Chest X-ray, AP view. Patient: 60 years old, sex M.
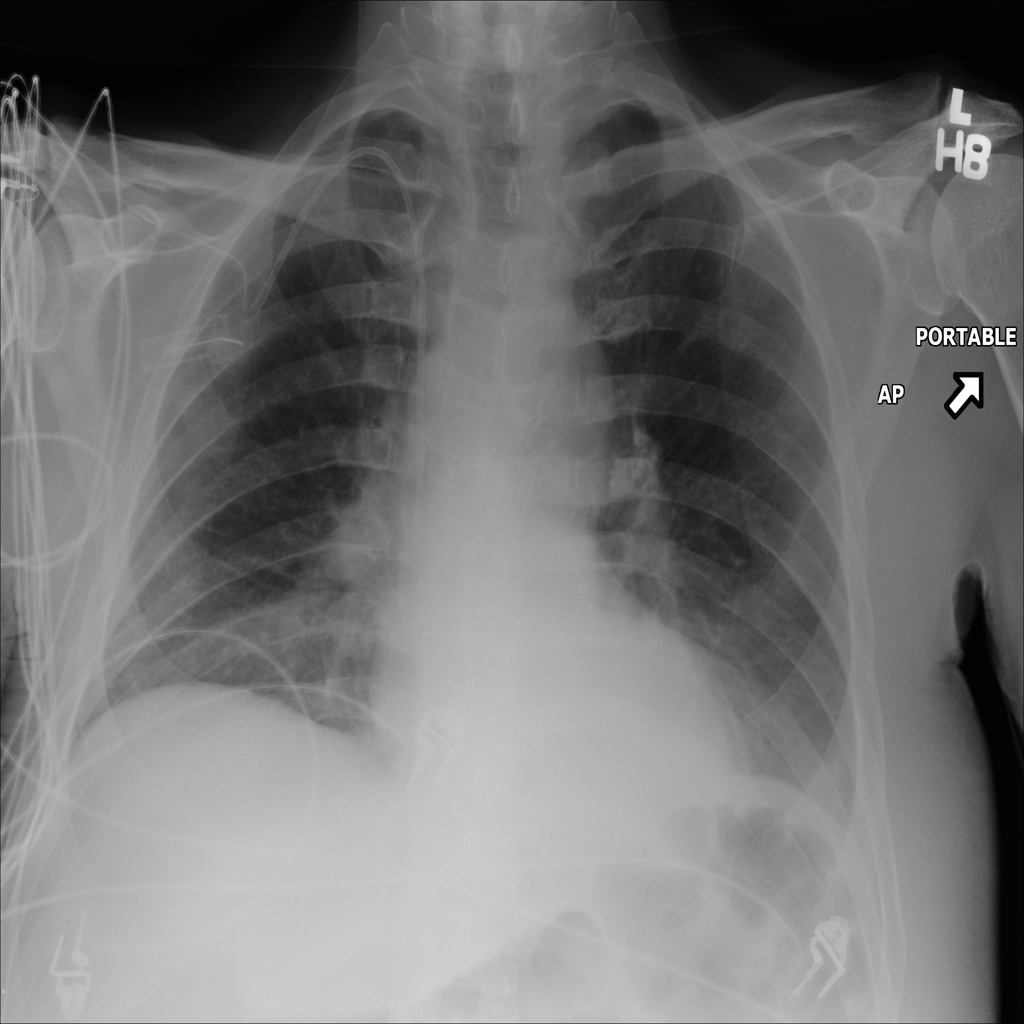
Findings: Atelectasis, Edema, Infiltration